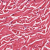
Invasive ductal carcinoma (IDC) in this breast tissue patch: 0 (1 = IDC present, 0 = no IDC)